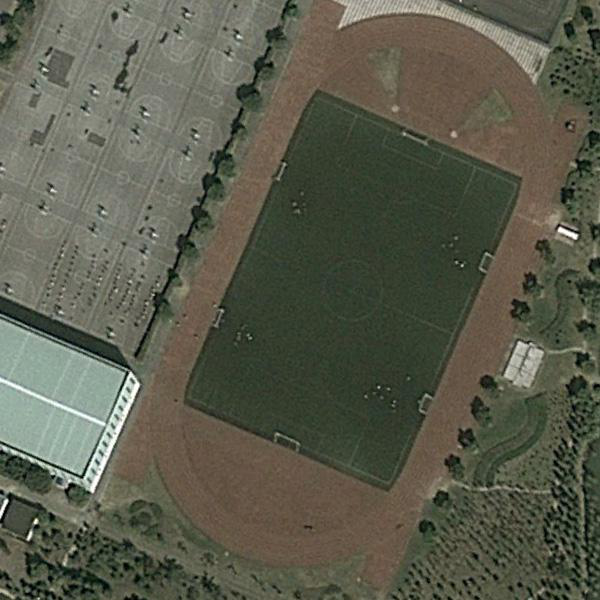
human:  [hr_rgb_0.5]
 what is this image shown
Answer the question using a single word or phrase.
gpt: playground